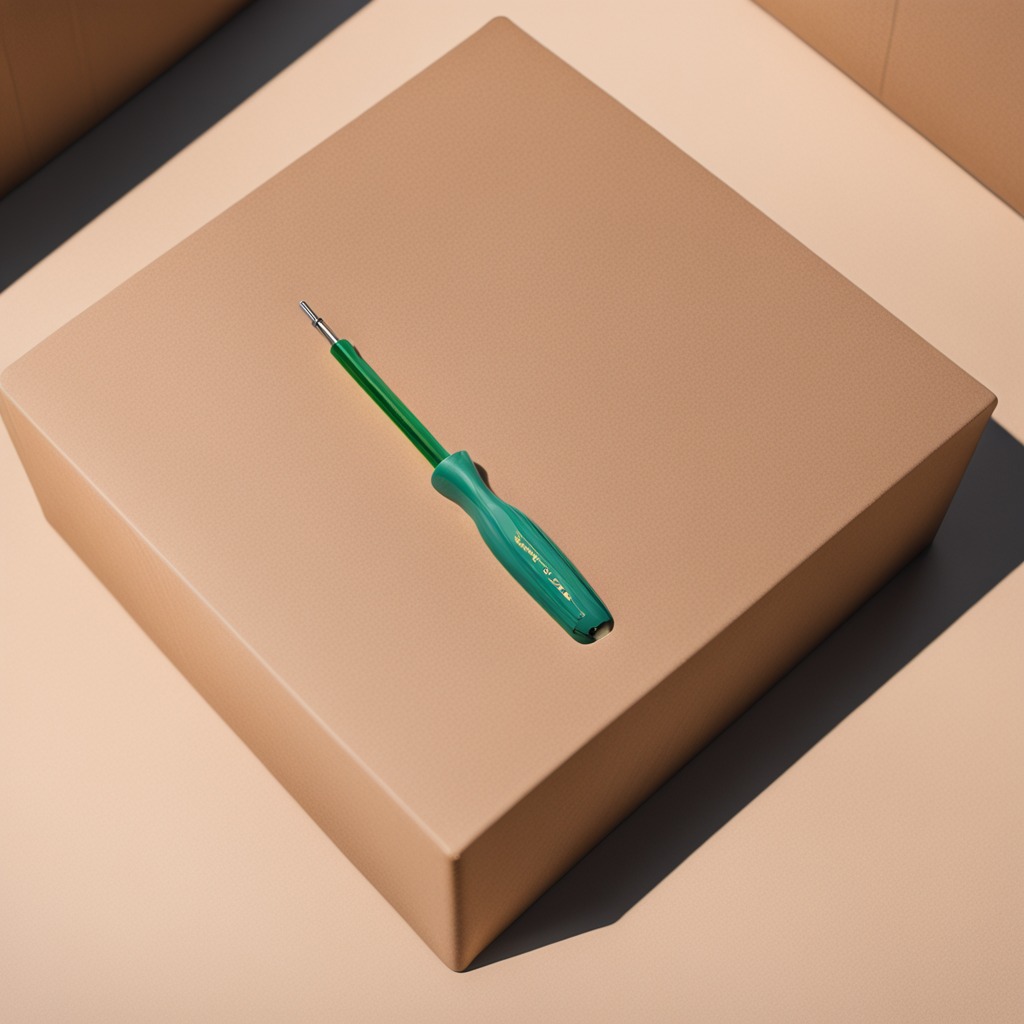
A screwdriver is lying on a cardboard box surface in an outdoor workshop during daytime bright natural light soft shadows slightly creased but